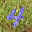
Label: 4